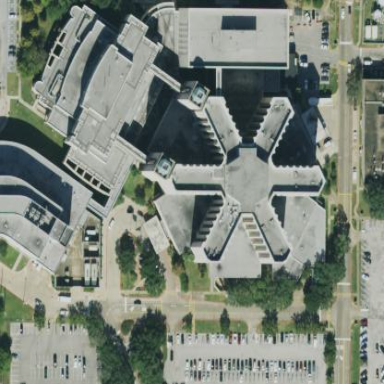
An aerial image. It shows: Hospital building.